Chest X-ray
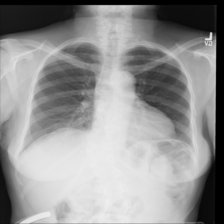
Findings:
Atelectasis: negative
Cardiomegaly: negative
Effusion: negative
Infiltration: negative
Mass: negative
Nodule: negative
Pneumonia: negative
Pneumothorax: negative
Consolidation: negative
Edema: negative
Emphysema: negative
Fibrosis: negative
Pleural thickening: negative
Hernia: negative